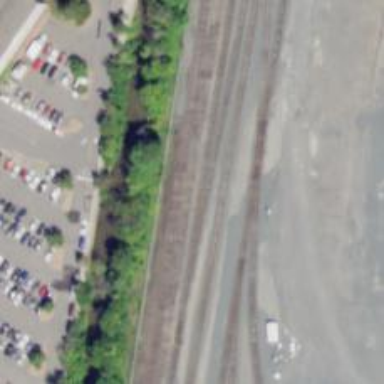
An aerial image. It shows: Railway siding for service.